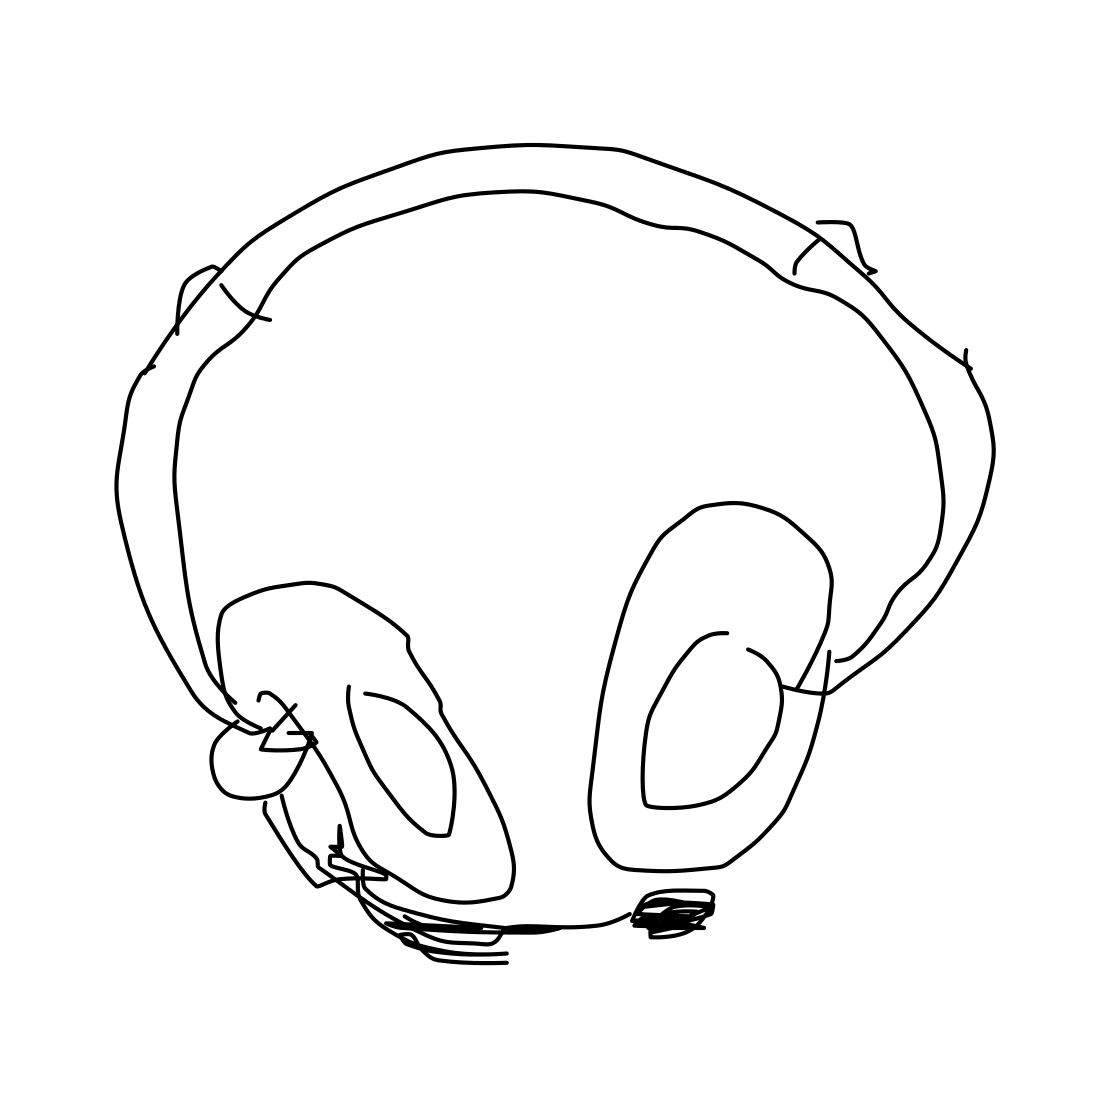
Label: head-phones